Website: crate-barrel
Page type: cart
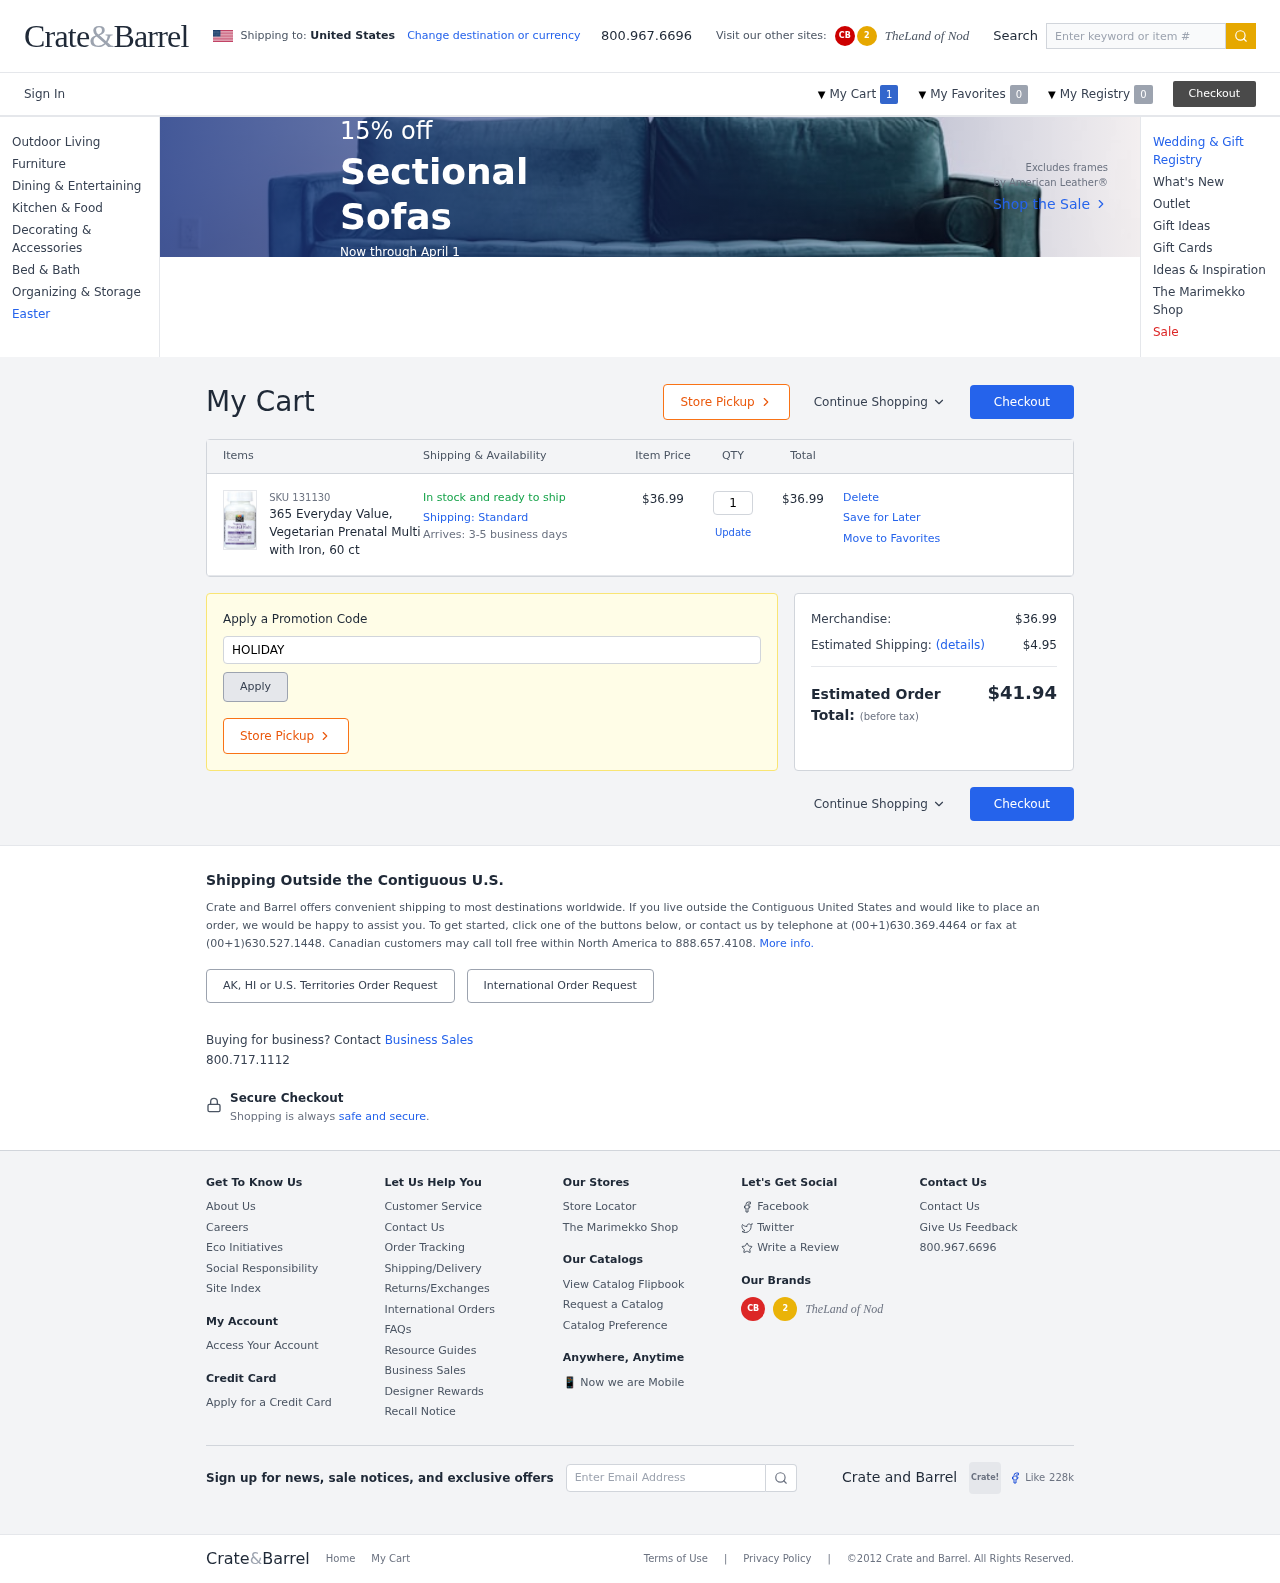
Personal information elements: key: PII_PROMO_CODE
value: HOLIDAY64
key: PII_COUNTRY
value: United States
Product elements: key: PRODUCT1_NAME
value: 365 Everyday Value, Vegetarian Prenatal Multi with Iron, 60 ct
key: PRODUCT1_PRICE
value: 36.99
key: PRODUCT1_QUANTITY
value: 1
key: PRODUCT1_SKU
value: SKU 131130
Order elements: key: ORDER_NUM_ITEMS
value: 1
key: ORDER_ITEM_TOTAL
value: $36.99
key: ORDER_SUBTOTAL
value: $36.99
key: ORDER_SHIPPING_COST
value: $4.95
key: ORDER_TOTAL
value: $41.94
Search elements: key: HEADER_SEARCH
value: Enter keyword or item #